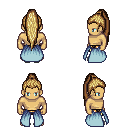
a pixel art fantasy rpg character, male body template, human, tanned skin, overskirt, gold greaves, blonde extra-long topknot hairstyle, white slippers, four views (front, back, left, right), 2x2 character sprite sheet, small pixel art, hard edges, no anti-aliasing